Interaction volume radius: 10 \u00c5
Interaction volume height: 10 \u00c5
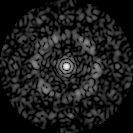
Disorder parameter: 0.8264